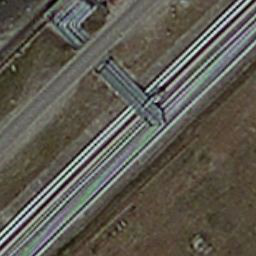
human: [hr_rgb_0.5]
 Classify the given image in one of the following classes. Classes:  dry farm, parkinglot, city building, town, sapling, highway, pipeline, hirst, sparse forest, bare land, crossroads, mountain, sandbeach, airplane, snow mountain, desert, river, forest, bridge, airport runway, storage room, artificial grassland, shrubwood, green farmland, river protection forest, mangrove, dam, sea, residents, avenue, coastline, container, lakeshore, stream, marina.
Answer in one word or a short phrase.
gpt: pipeline